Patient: sex M, age 60
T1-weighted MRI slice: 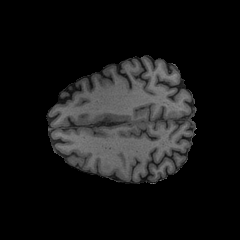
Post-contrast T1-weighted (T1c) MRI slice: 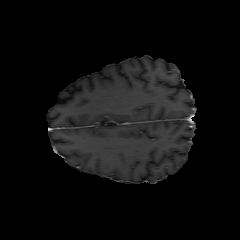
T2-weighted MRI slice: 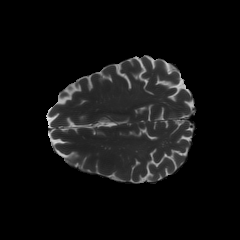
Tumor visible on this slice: no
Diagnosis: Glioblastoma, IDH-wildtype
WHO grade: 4